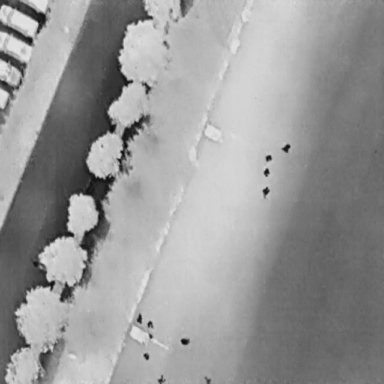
There are 15 objects shown in the infrared image, including ten People, and five Cars.